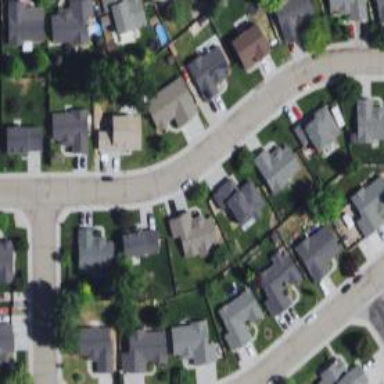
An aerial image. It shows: Sidewalk.